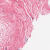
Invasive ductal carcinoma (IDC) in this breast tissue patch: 0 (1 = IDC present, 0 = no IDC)